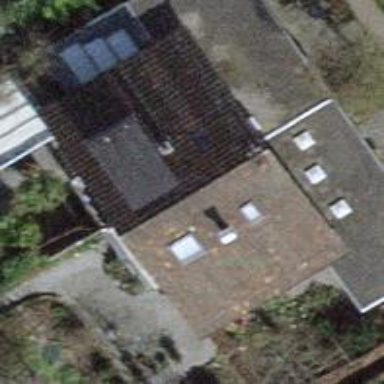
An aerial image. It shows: Building with gabled roof oriented across.